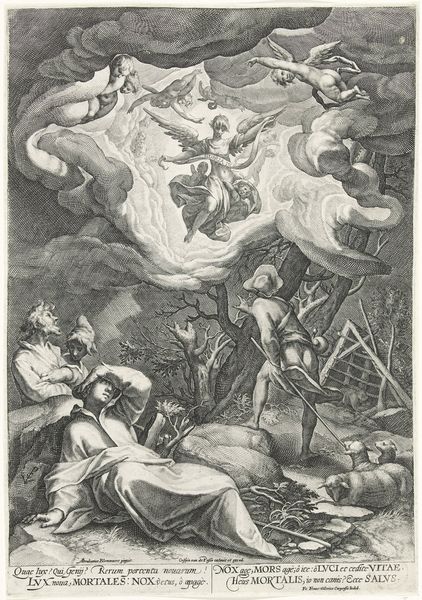
Titel: Verkondiging aan de herders
Künstler: Crispijn van de (I) Passe
Standort: Amsterdam
Institution: Rijksmuseum
Schlagwörter: baum, felsen, himmel, schatten, weiß, licht, schwarz, zeichnung, wolke, steine, hütte, engel, grafik, schaf, erschrecken, radierung, zeichnen, erscheinung, hirtenstab, putten, kupferstich, schafe, hirte, schriftband, verkündung, verkündigen